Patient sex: M
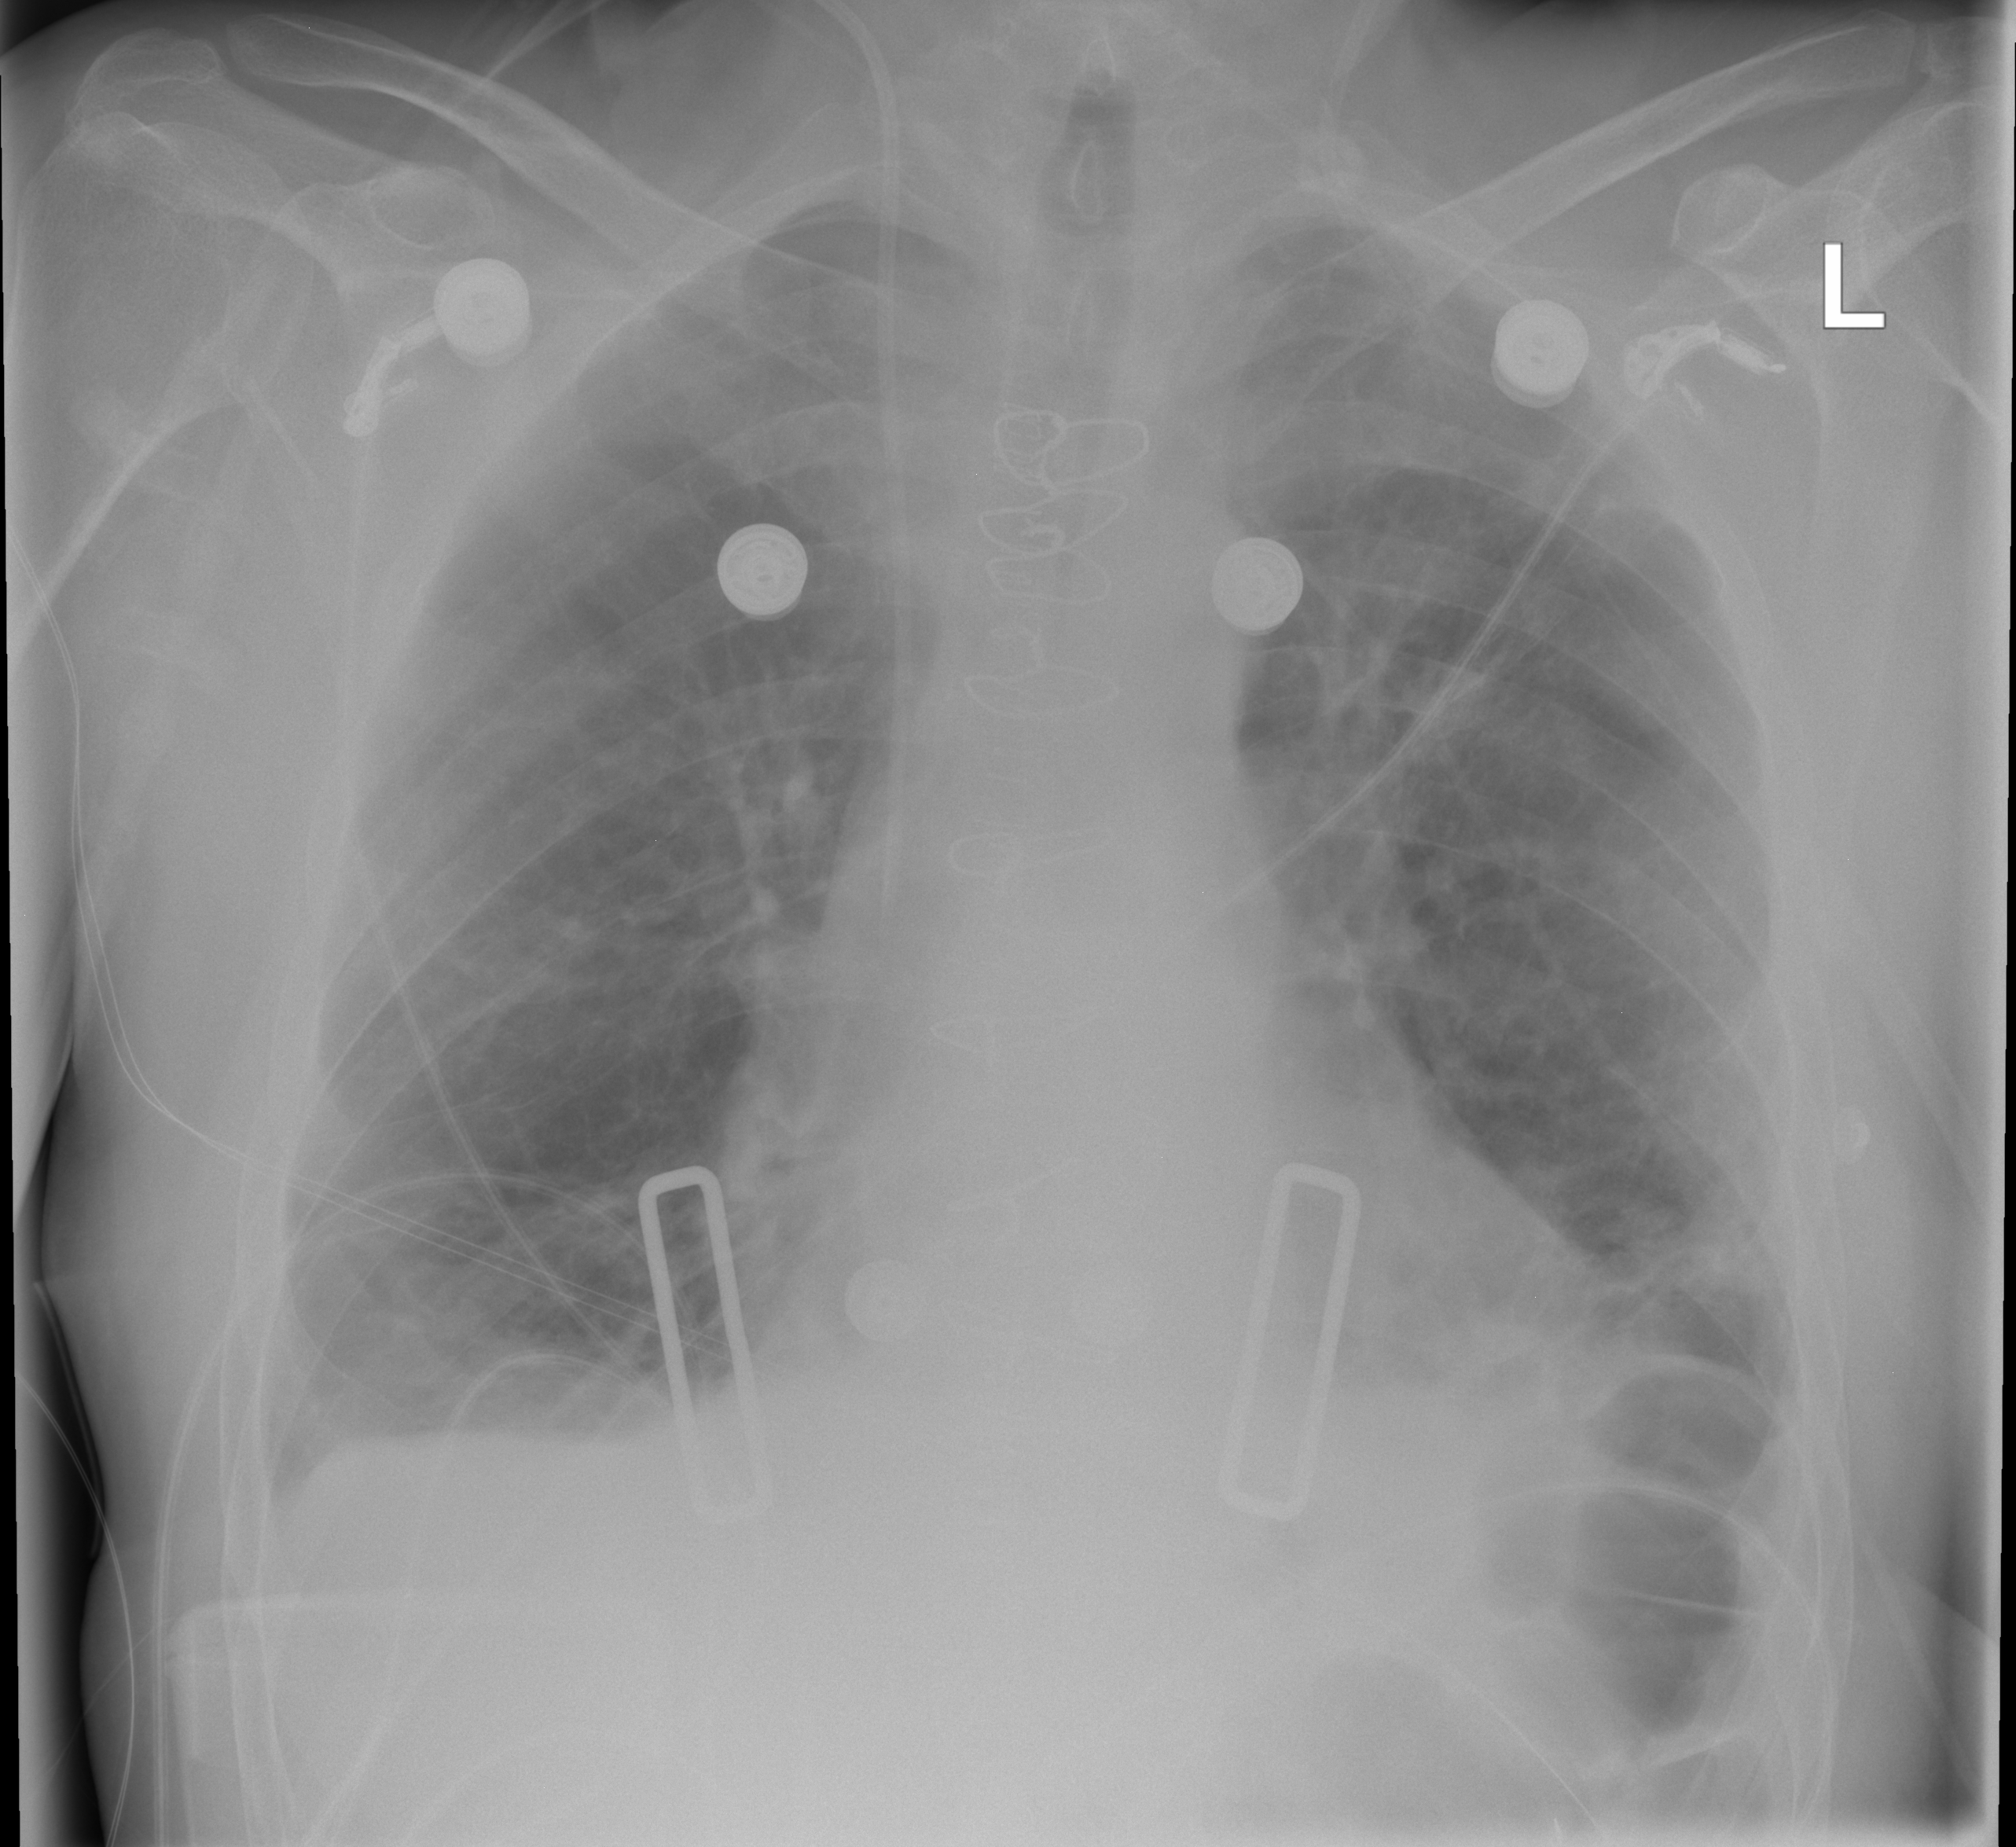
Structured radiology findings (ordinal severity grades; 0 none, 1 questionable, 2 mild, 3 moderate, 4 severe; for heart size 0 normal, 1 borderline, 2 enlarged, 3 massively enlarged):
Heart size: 0
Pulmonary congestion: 1
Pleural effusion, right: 1
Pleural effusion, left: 1
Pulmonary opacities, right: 0
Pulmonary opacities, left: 0
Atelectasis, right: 0
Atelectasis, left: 2